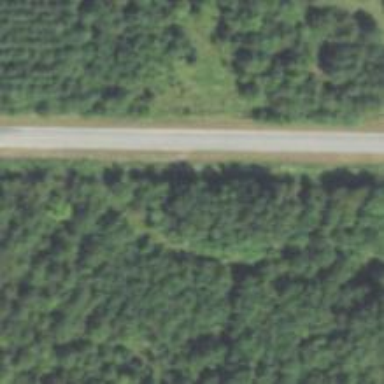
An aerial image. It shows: Tertiary road.